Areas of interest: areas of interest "Tangzhen Yinzun Road Sports, Leisure, and Health Park"
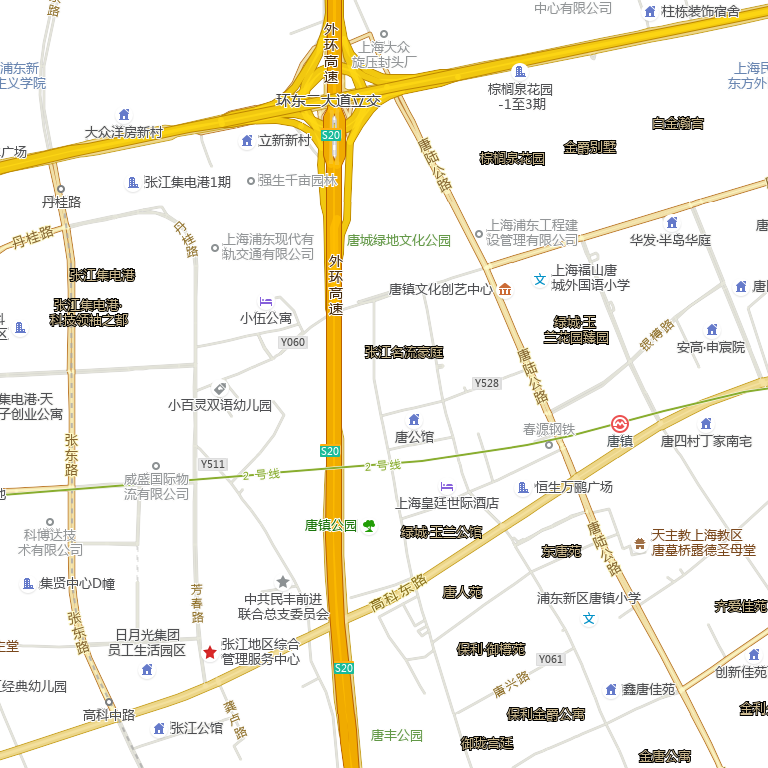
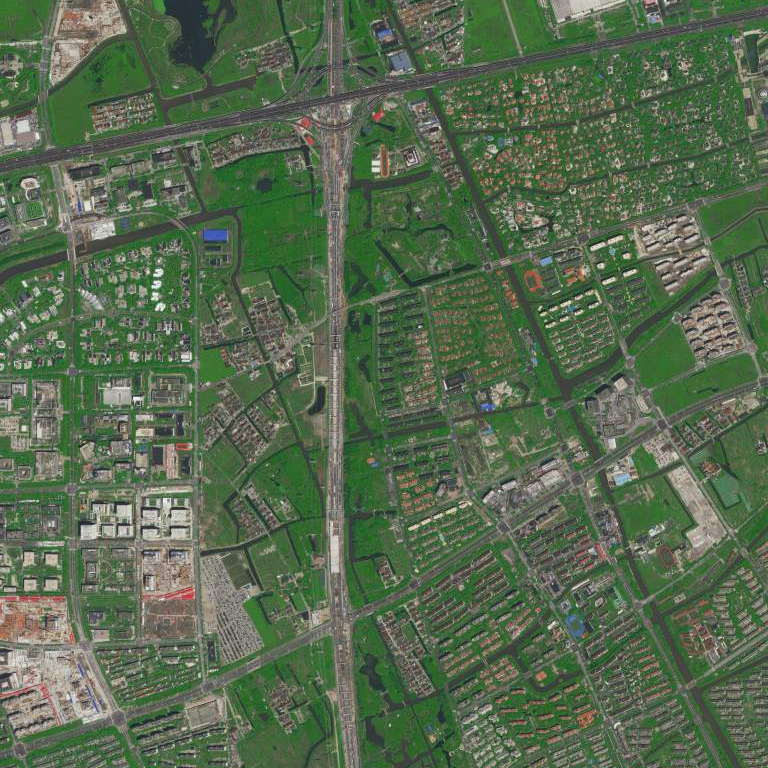